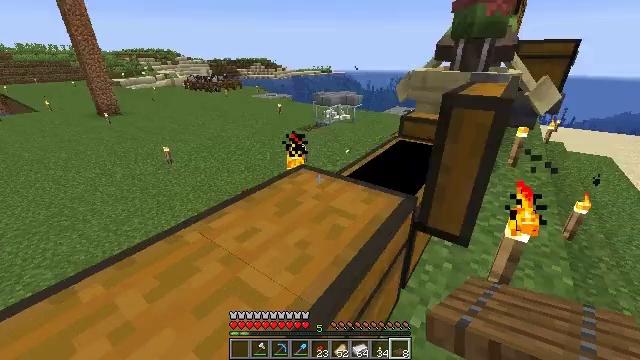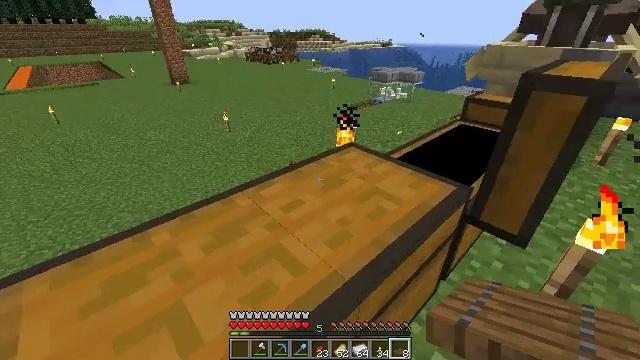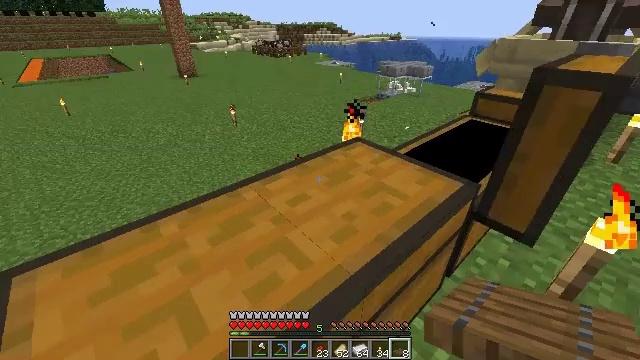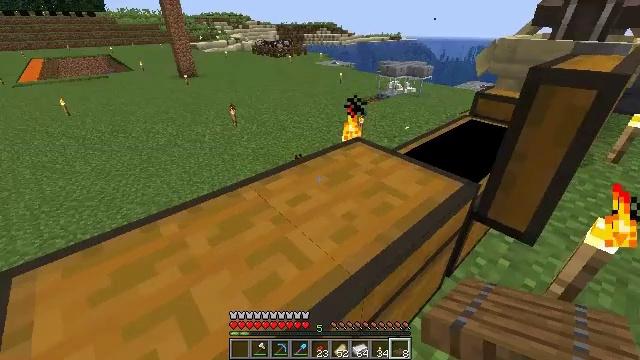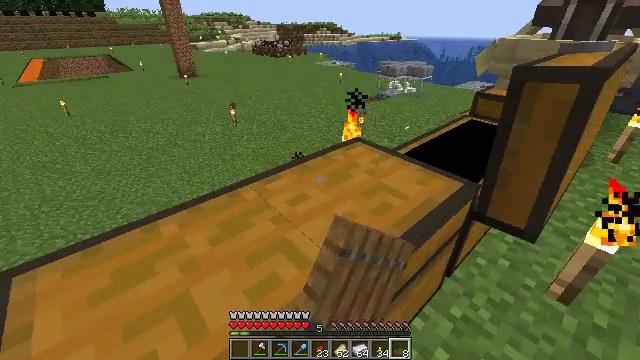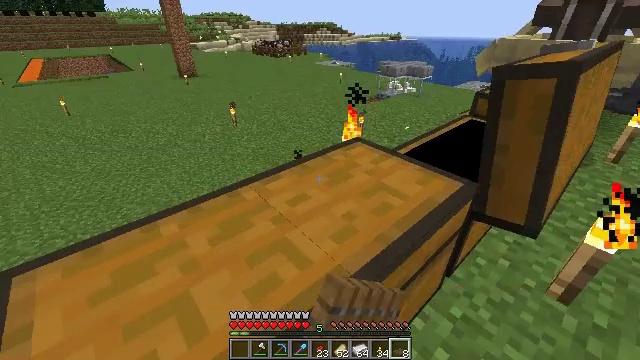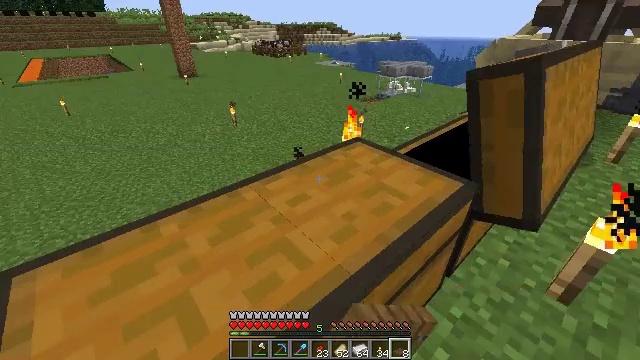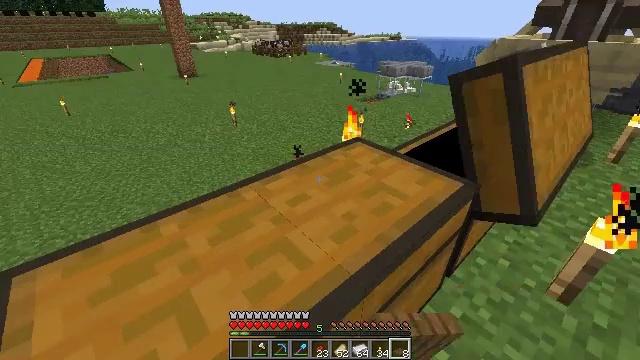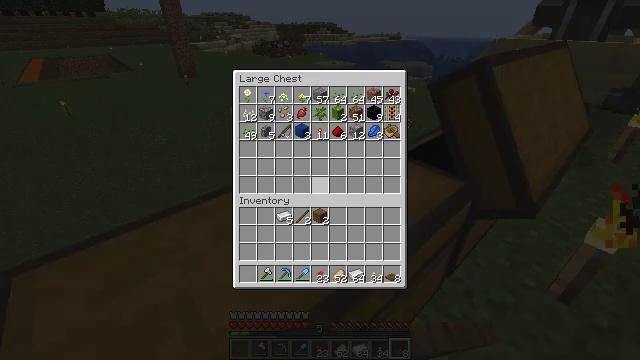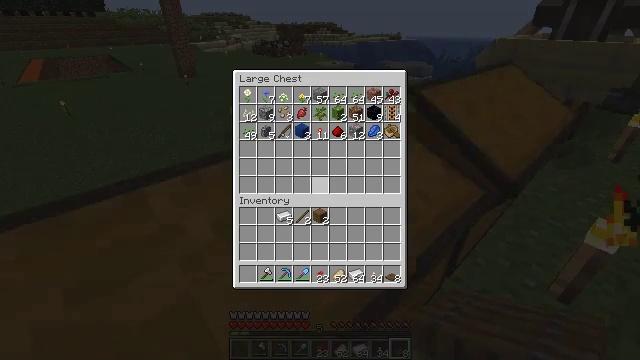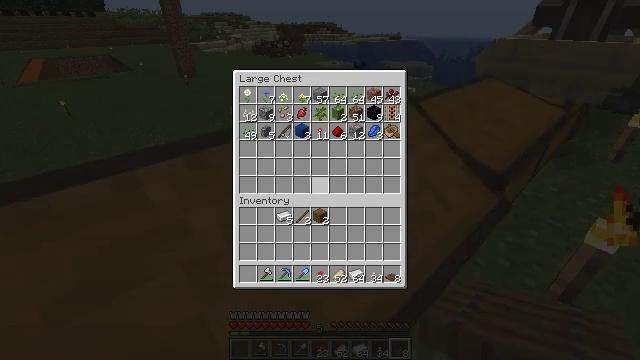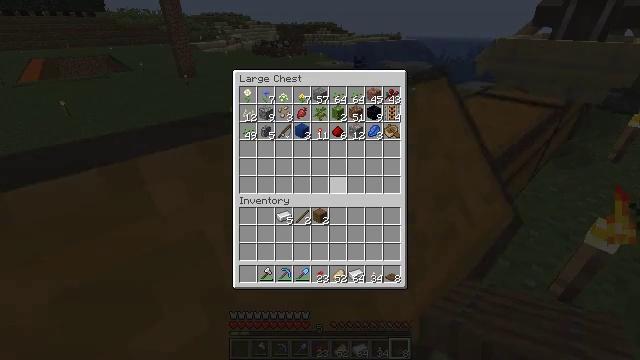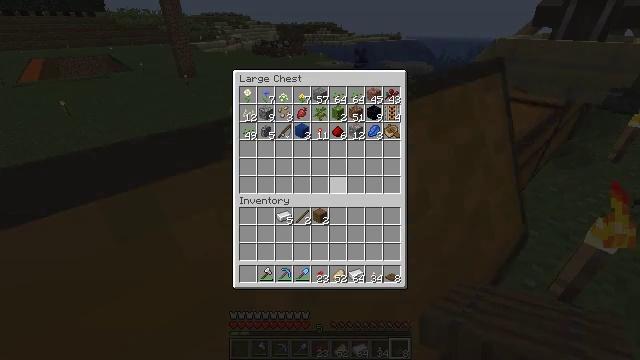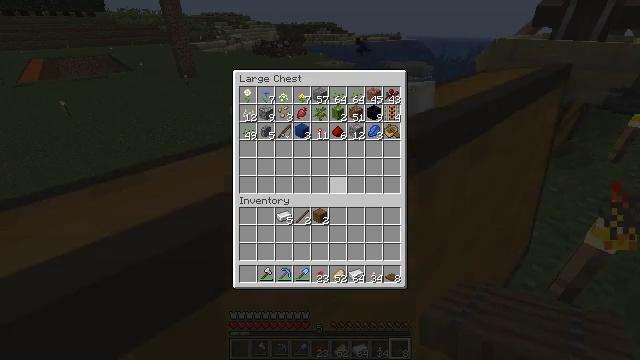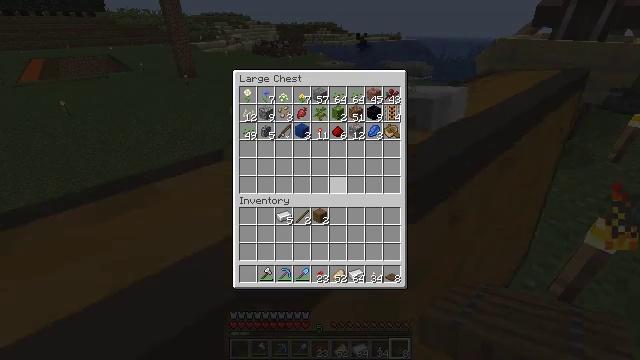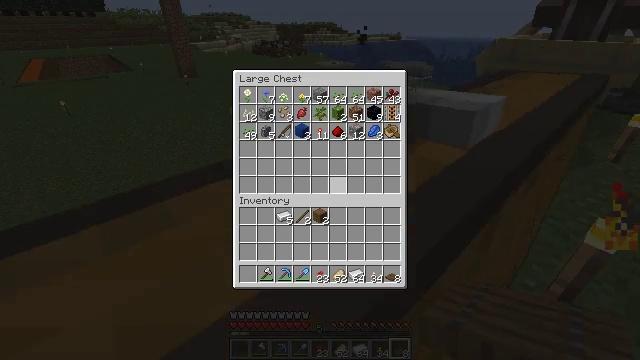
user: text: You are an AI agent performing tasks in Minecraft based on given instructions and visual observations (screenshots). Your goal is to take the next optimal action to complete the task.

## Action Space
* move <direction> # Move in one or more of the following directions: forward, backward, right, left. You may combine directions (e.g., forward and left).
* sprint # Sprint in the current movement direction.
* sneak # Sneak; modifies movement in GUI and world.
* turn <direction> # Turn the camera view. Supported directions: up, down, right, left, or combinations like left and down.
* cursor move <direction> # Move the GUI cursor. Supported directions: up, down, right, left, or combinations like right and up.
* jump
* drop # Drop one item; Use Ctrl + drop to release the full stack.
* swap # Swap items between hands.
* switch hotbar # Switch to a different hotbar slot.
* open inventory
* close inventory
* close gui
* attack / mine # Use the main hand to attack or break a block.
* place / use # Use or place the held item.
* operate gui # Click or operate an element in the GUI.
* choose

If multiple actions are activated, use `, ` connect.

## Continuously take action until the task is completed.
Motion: motion action
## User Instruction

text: Assemble sticks and spruce planks to get a spruce fence gate.
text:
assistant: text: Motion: turn left and down
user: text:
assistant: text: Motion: turn left and down
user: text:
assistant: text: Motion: use / place
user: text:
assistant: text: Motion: use / place
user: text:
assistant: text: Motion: use / place
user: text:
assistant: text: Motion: use / place
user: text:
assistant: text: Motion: no_op
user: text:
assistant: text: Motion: open gui
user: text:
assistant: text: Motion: no_op
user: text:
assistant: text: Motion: no_op
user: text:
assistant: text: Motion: cursor move right
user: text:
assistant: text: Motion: cursor move right
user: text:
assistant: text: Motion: no_op
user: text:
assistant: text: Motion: no_op
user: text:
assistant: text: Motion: no_op
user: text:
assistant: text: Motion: no_op
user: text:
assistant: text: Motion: no_op
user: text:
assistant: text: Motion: no_op
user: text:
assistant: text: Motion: no_op
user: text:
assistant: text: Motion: no_op
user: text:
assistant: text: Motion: no_op
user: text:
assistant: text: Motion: no_op
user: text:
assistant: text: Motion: no_op
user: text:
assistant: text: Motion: no_op
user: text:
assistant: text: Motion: no_op
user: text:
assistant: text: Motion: close gui
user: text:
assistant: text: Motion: turn left
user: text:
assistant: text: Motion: turn left
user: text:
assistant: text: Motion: turn left and up
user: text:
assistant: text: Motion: turn left